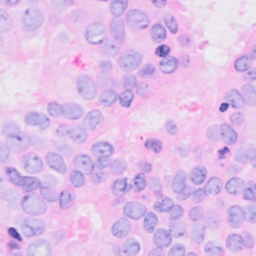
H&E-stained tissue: Breast